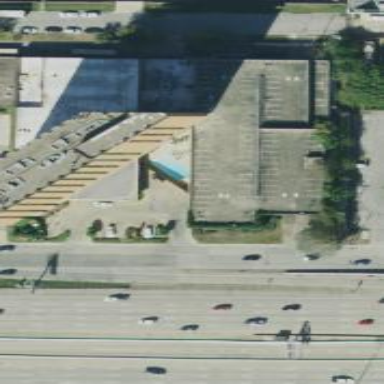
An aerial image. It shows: Hotel building.